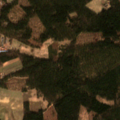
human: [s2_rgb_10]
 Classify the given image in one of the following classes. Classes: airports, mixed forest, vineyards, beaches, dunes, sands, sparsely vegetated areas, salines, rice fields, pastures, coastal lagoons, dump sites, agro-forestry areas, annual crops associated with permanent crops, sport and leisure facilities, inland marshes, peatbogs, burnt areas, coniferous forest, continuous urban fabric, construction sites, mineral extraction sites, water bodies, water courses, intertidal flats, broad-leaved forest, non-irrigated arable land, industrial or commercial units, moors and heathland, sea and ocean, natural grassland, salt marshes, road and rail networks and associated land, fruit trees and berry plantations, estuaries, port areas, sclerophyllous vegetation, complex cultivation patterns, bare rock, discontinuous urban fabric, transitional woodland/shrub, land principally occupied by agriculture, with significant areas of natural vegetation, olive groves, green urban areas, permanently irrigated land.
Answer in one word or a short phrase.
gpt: non-irrigated arable land, complex cultivation patterns, coniferous forest, mixed forest, transitional woodland/shrub